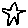
Label: star